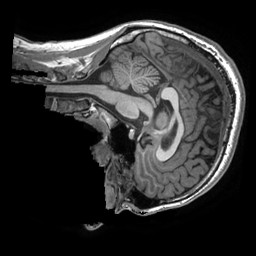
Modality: T1w
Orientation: sagittal
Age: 22
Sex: male
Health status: healthy
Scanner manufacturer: ge